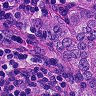
Metastatic tissue present: yes